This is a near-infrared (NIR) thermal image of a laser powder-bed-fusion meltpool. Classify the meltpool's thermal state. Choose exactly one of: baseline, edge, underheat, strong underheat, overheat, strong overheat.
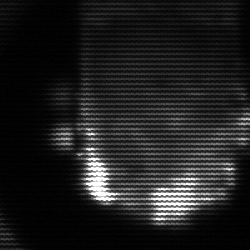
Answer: baseline